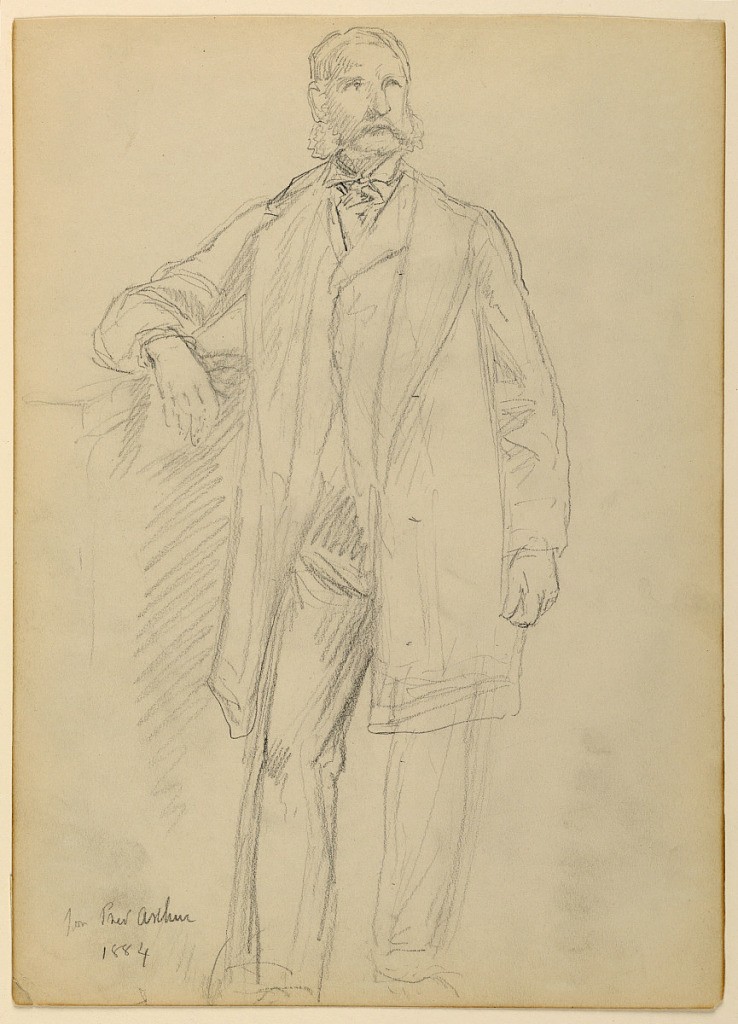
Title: President Chester A. Arthur, Standing
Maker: Daniel Huntington, American, 1816–1906
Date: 1884
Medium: Graphite on wove paper
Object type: Drawing
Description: Standing portrait of Chester A. Arthur with left arm at side and right elbow resting on a ledge or mantel.